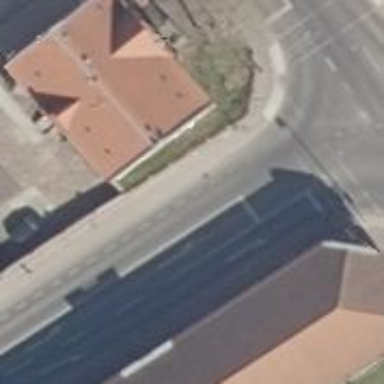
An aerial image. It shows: Road with traffic signals.